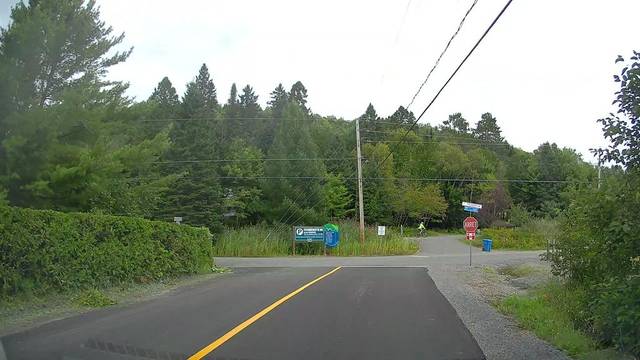
Region: Canada
Coordinates: 46.009, -74.171